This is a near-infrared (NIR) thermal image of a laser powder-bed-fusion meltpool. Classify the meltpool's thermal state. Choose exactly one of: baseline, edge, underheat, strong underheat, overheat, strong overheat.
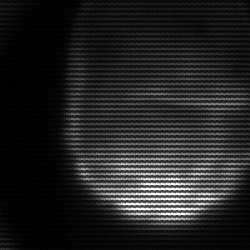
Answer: edge